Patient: sex F, age 65
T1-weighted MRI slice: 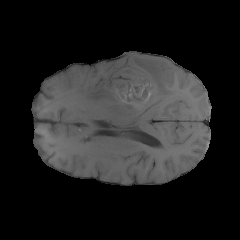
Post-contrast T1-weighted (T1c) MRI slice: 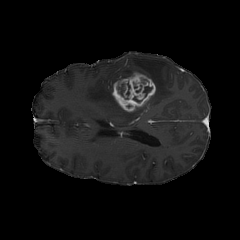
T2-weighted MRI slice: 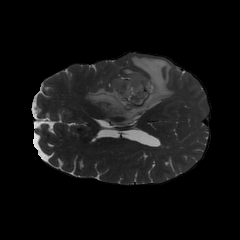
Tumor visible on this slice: yes
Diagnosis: Glioblastoma, IDH-wildtype
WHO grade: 4